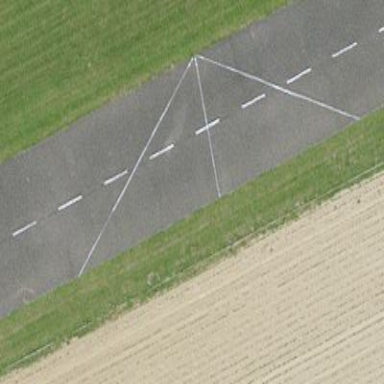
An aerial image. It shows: Asphalt pitch designated for model aerodrome sport activities.